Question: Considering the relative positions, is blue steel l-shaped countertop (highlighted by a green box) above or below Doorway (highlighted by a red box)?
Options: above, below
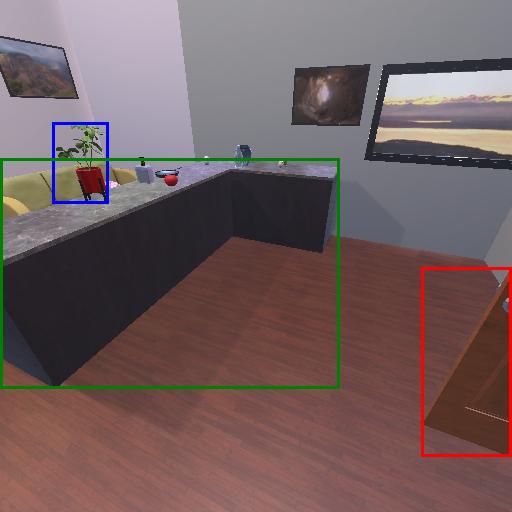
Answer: above